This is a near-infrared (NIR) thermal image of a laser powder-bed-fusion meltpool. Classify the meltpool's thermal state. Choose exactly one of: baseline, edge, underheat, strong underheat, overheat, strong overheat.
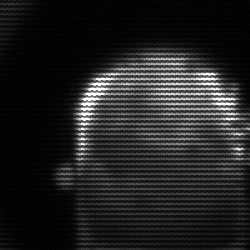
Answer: baseline